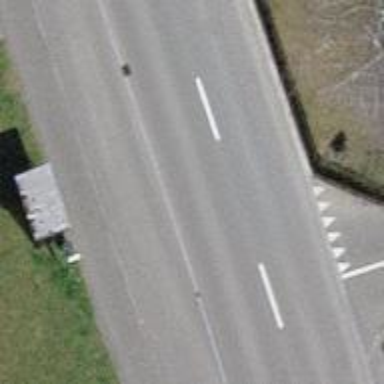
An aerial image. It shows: Bus stop with designated public transport stop position.